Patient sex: M
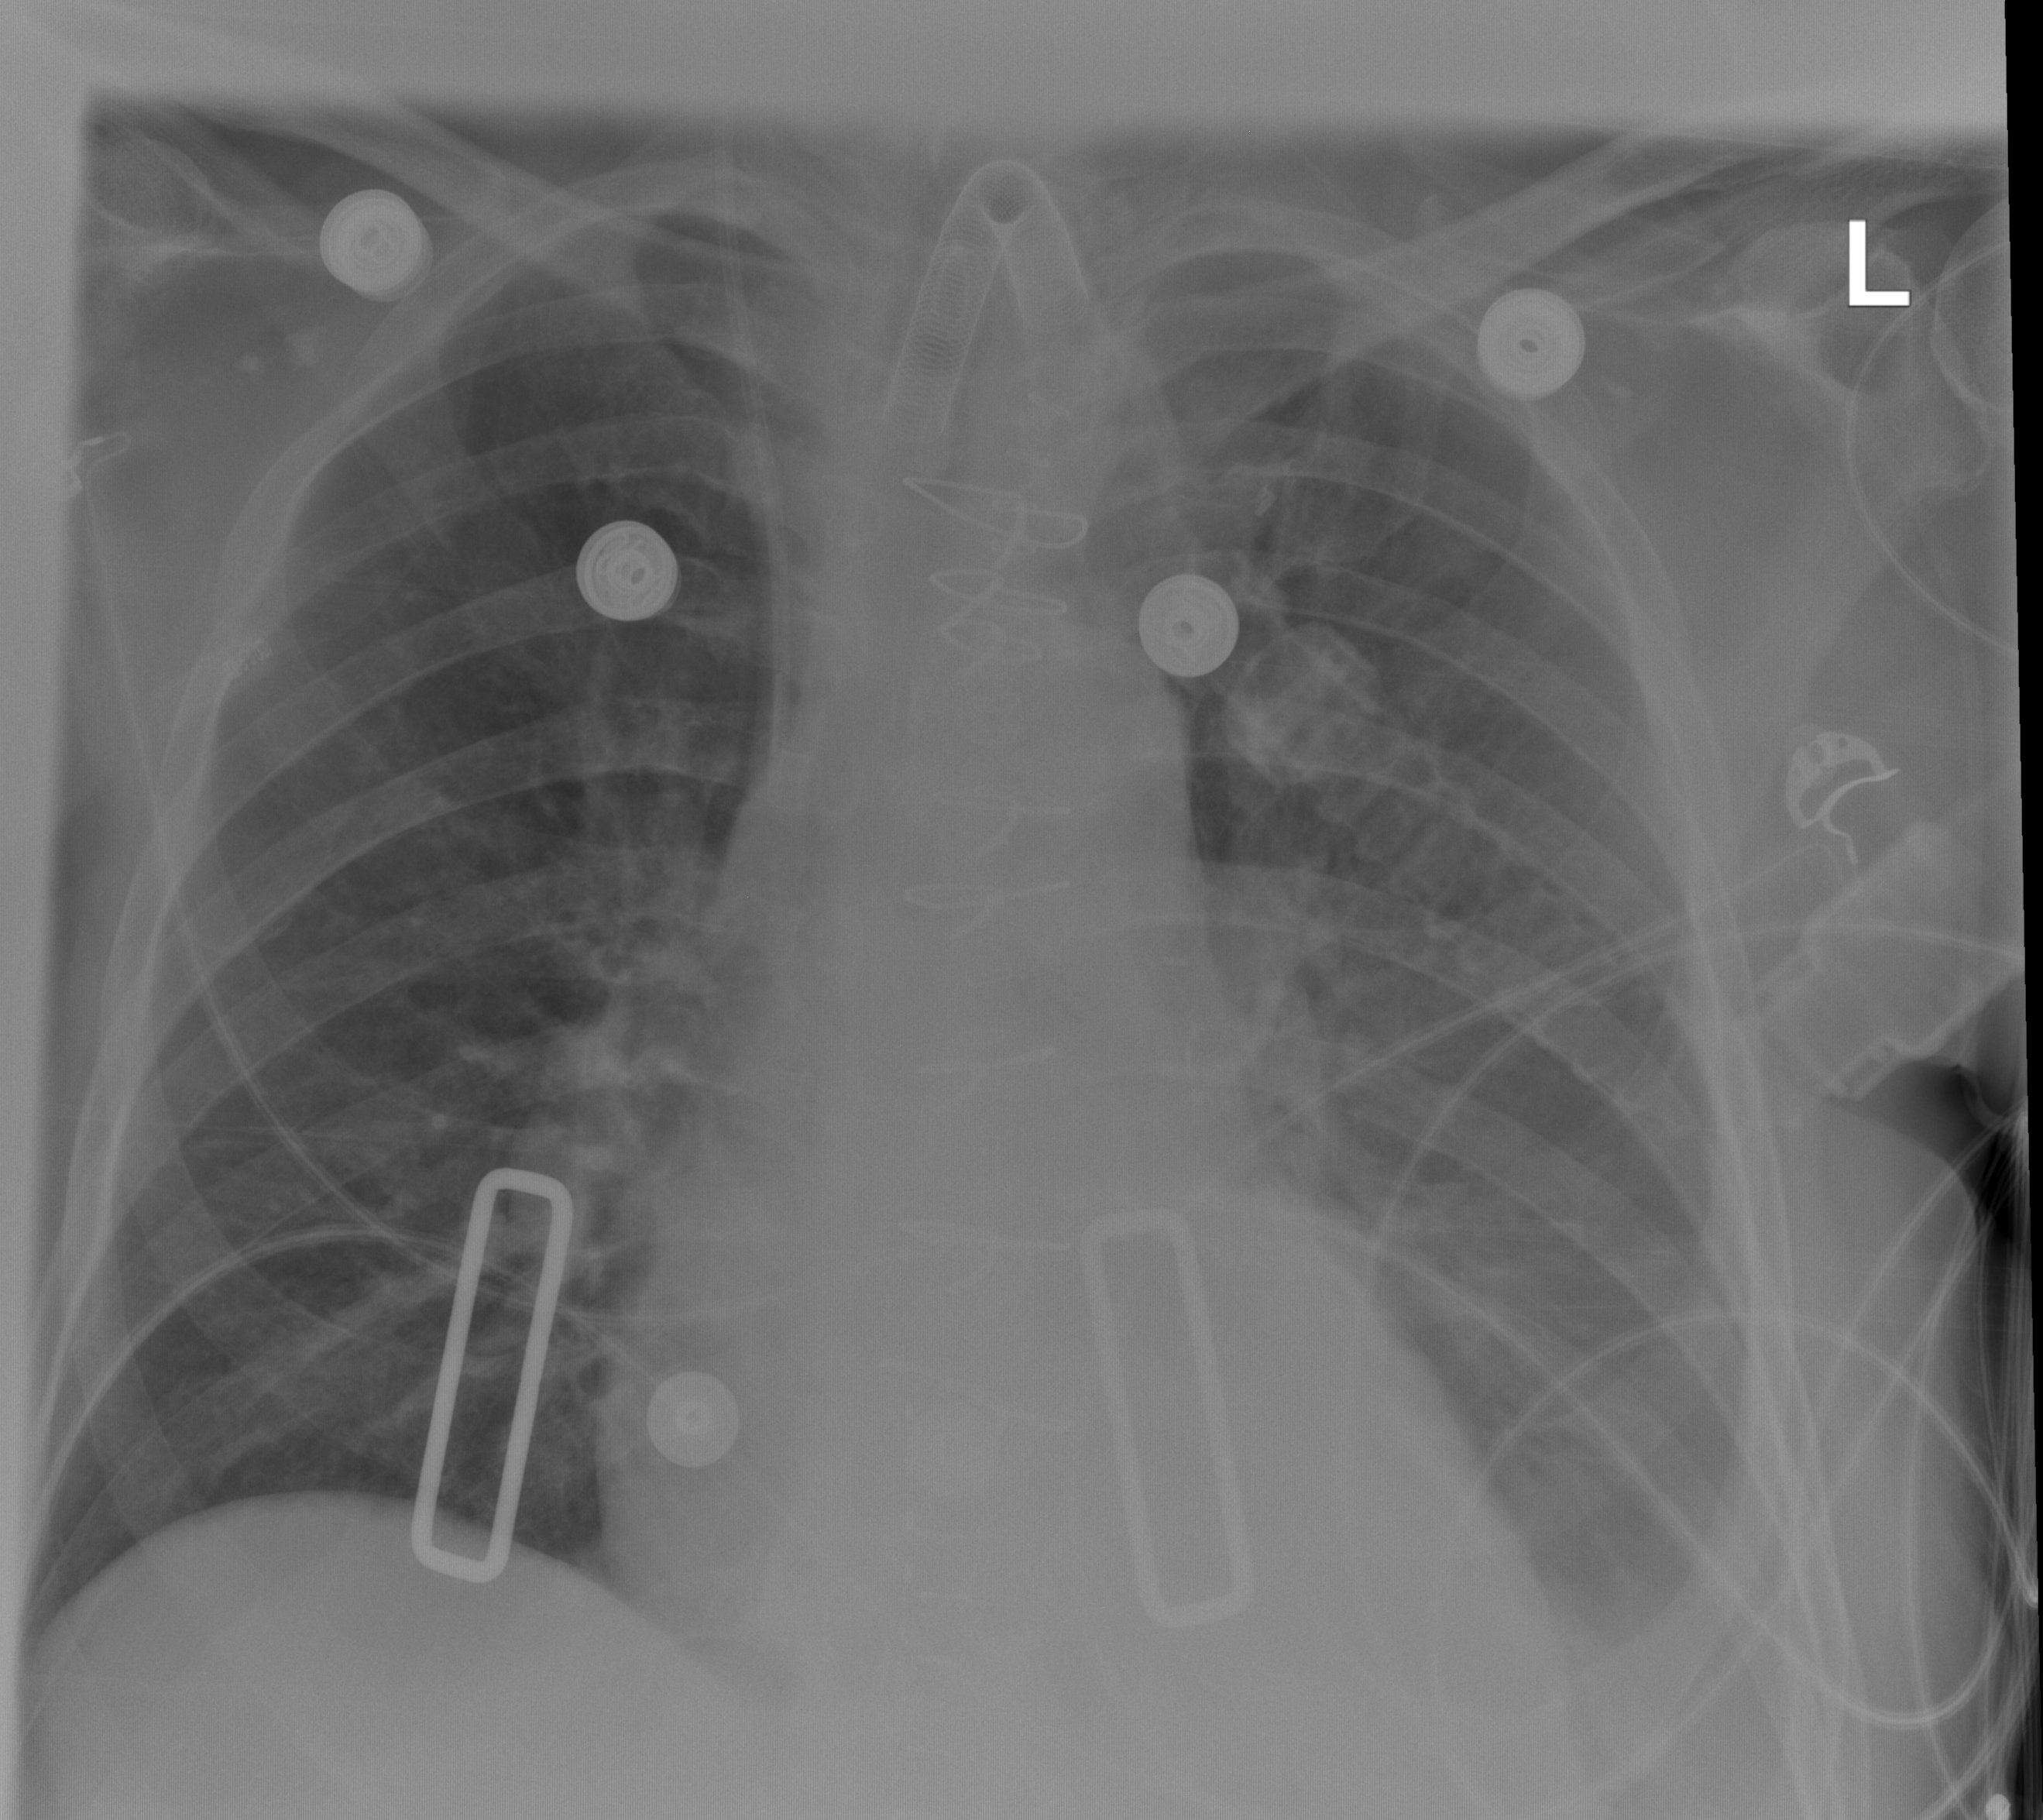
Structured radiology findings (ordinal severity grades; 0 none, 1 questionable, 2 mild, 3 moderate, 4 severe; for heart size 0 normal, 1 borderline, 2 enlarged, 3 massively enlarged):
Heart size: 0
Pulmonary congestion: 0
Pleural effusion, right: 0
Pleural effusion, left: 2
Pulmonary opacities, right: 0
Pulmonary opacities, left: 0
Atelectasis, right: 0
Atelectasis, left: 2